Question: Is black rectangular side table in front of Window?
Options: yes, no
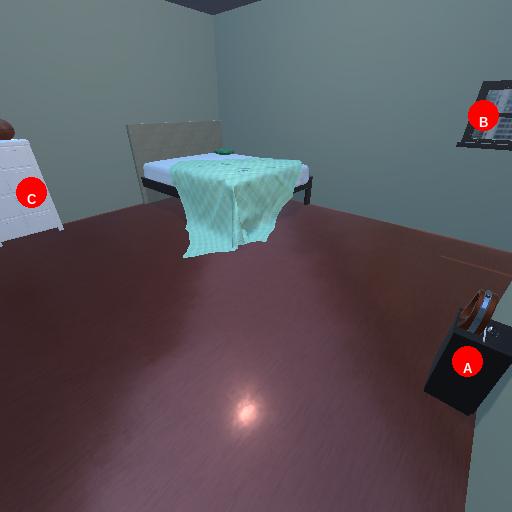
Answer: yes